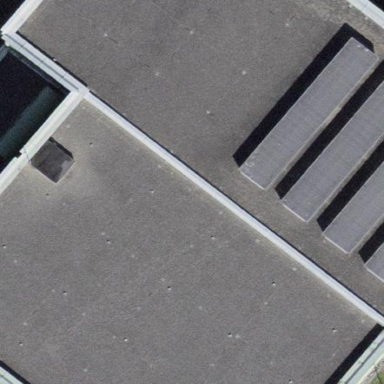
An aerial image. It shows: Industrial building with flat roof.